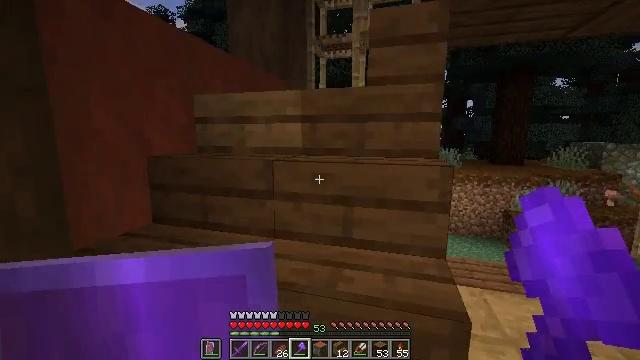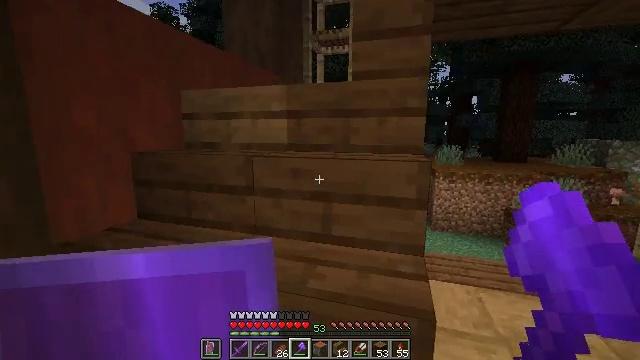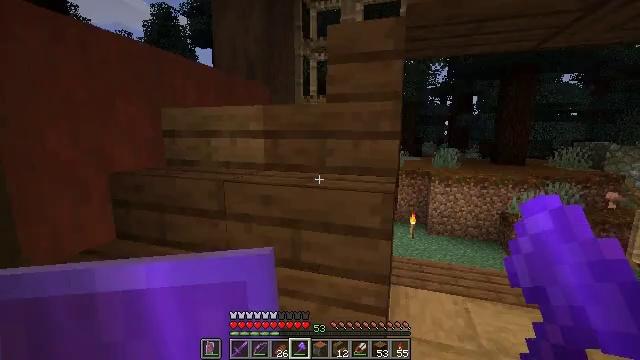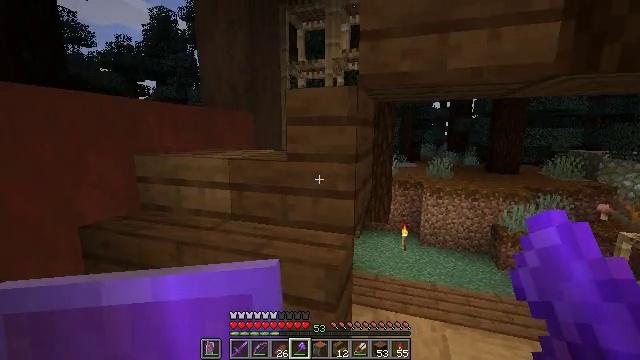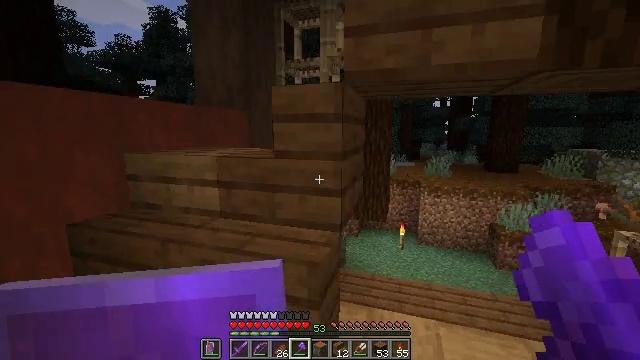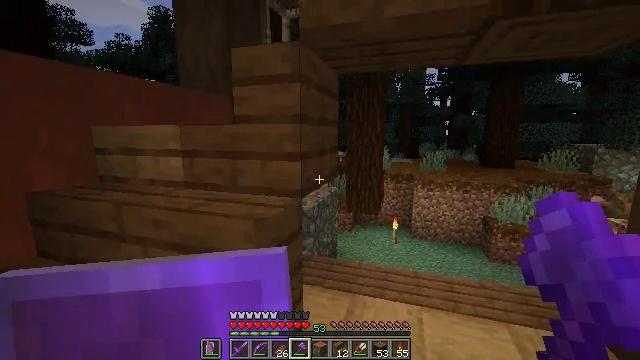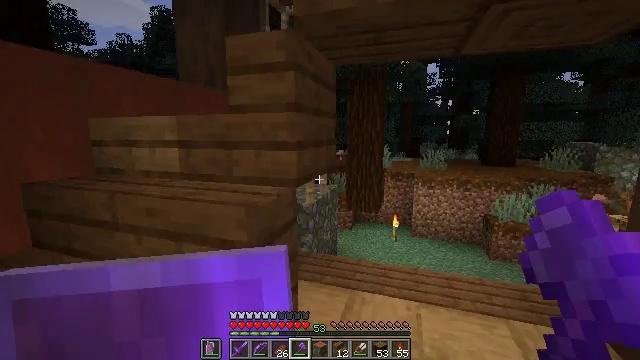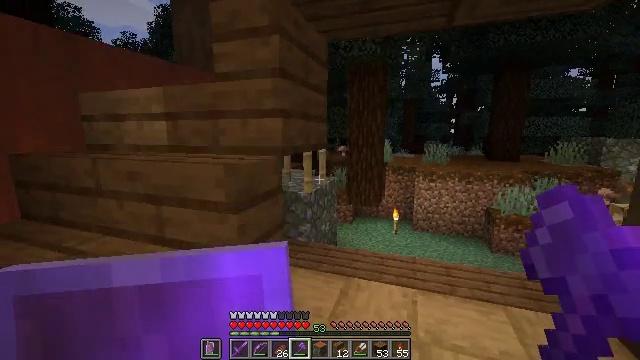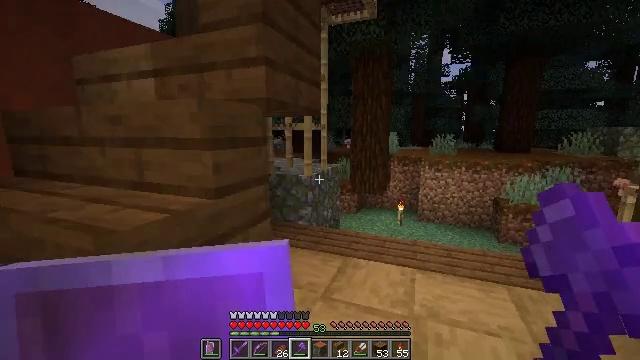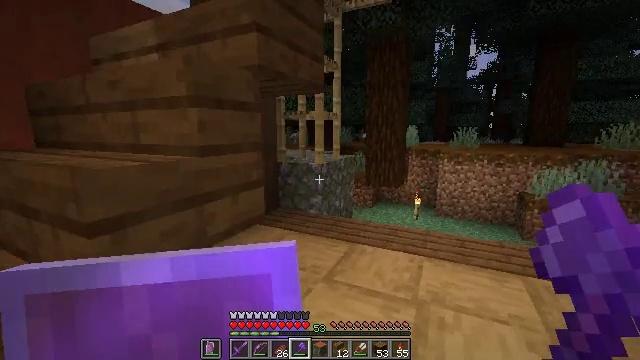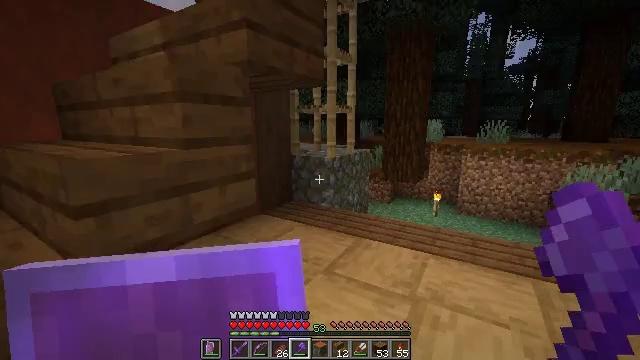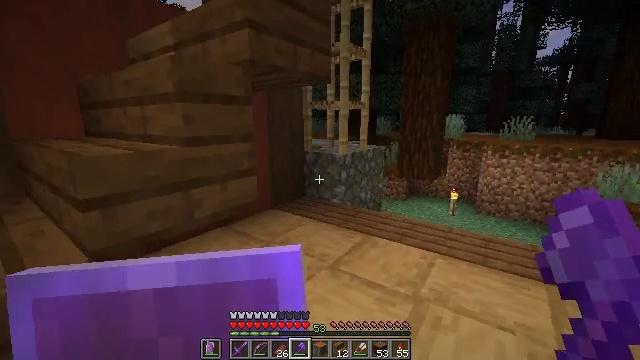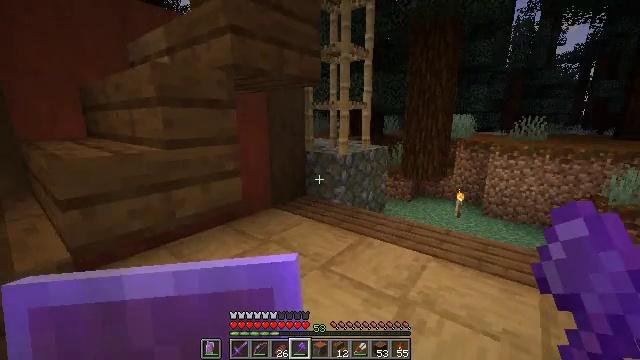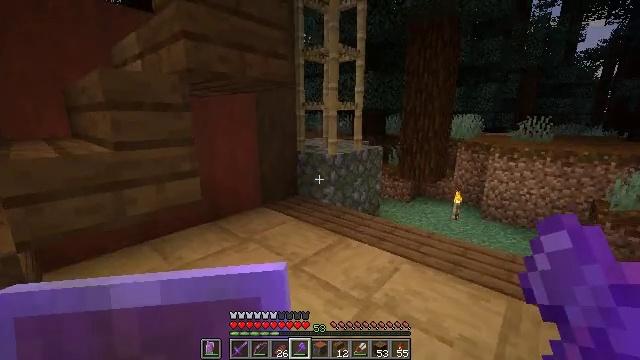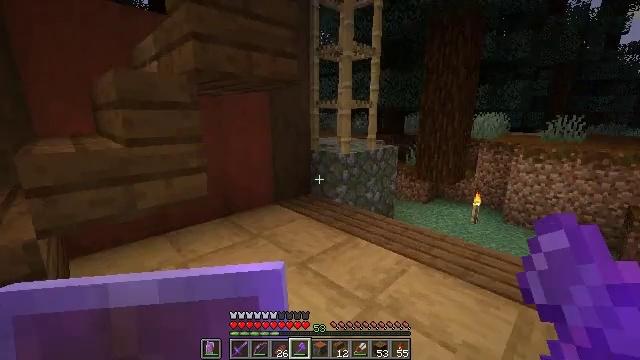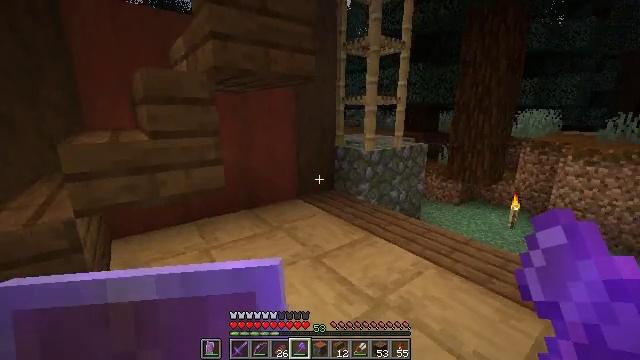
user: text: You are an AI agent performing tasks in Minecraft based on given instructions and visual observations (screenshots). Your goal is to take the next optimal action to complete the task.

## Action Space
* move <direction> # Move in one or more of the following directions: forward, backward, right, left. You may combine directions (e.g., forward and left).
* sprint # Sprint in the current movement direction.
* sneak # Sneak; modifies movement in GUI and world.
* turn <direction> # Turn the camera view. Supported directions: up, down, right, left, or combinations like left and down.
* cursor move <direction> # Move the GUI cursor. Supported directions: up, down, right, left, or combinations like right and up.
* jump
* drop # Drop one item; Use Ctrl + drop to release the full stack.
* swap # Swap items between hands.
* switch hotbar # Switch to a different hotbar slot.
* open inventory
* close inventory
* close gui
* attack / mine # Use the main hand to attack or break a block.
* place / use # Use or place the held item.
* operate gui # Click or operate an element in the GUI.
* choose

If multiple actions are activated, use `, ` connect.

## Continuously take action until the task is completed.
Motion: motion action
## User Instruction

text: Chop up the stripped acacia log.
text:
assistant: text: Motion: move right
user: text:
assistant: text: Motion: move right
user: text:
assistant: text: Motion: move right
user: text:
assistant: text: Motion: move right
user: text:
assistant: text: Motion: move right
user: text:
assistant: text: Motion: move right
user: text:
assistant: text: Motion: move right
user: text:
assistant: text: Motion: move right, turn left
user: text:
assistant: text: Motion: move right, turn left
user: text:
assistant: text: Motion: move right, turn left and down
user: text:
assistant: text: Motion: move right, turn left
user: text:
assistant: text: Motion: move right, turn left
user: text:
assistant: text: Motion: move right, turn left
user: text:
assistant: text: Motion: move right, turn left
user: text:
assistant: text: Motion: move right, turn left
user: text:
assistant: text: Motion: move right, turn left and down
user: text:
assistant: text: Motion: move right, turn left
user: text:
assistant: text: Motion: move right, turn left
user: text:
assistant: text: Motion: move right, turn left
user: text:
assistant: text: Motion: move right, turn left
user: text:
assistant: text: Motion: move right, turn left
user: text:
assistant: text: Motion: move right, turn left
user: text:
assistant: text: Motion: move right, turn left
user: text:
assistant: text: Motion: move right
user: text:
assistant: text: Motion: no_op
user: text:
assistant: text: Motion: no_op
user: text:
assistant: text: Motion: no_op
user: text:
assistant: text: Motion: no_op
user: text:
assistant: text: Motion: no_op
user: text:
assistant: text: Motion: no_op